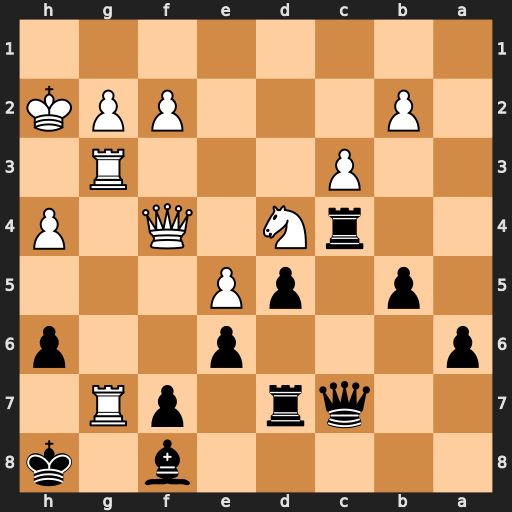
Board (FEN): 5b1k/2qr1pR1/p3p2p/1p1pP3/2rN1Q1P/2P3R1/1P3PPK/8
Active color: b
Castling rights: -
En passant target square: -
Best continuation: Bxg7 Rxg7 Kxg7